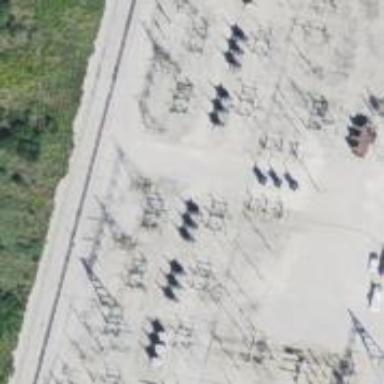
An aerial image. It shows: Switch for power supply.